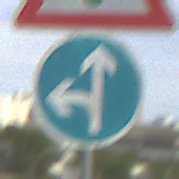
Verkehrszeichen: VorgeschriebeneFahrtrichtungGeradeausOderLinks
Zusatzzeichen oben: Lichtzeichenanlage
Umgebung: Outdoor, Suburban
Tageszeit: MorningAfternoon
Wetter: PartlyCloudy
Licht: Natural
Jahreszeit: NotSpecified
Kontrast: HighContrast